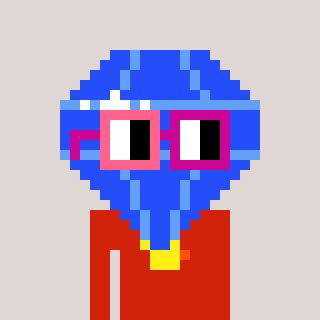
a pixel art character with square pink and red glasses, a blue diamond-shaped head and a red-colored body on a warm background